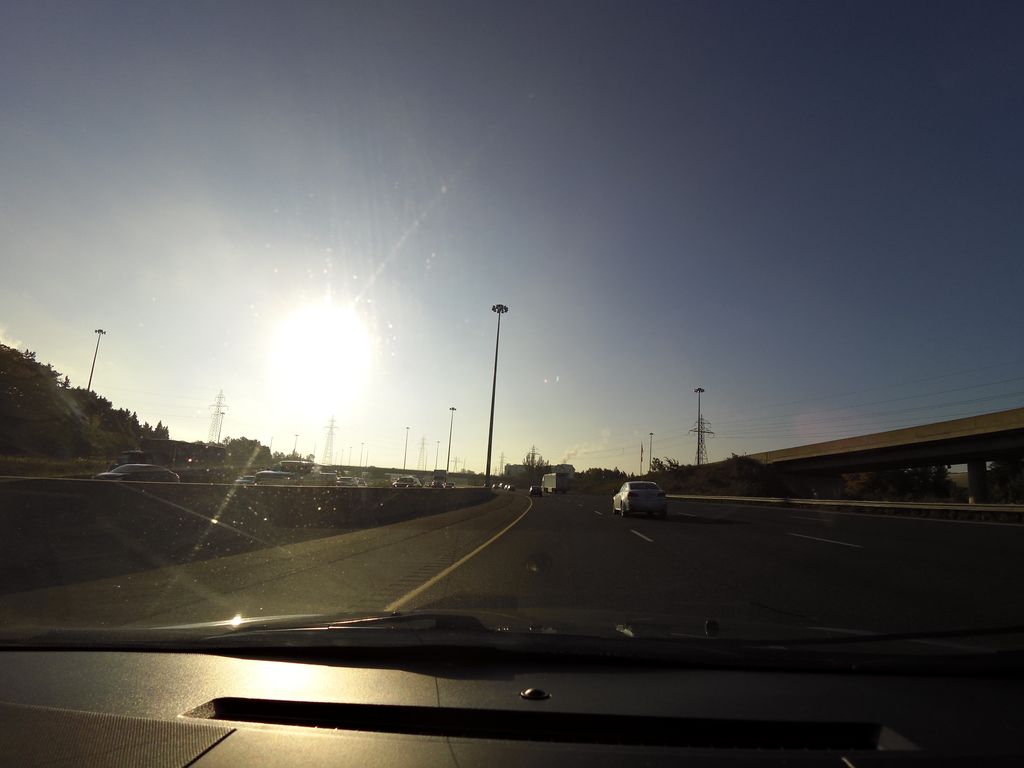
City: hamilton